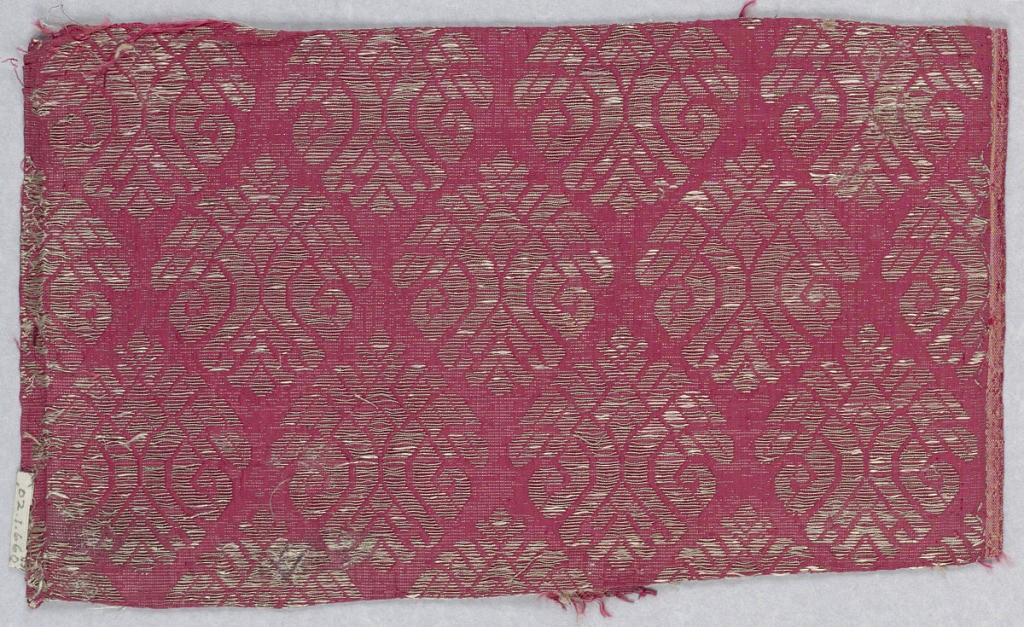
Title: Fragment
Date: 17th century
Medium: silk, metallic Technique: plain weave with supplementary weft
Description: Ogival silver palmettes on a red ground.